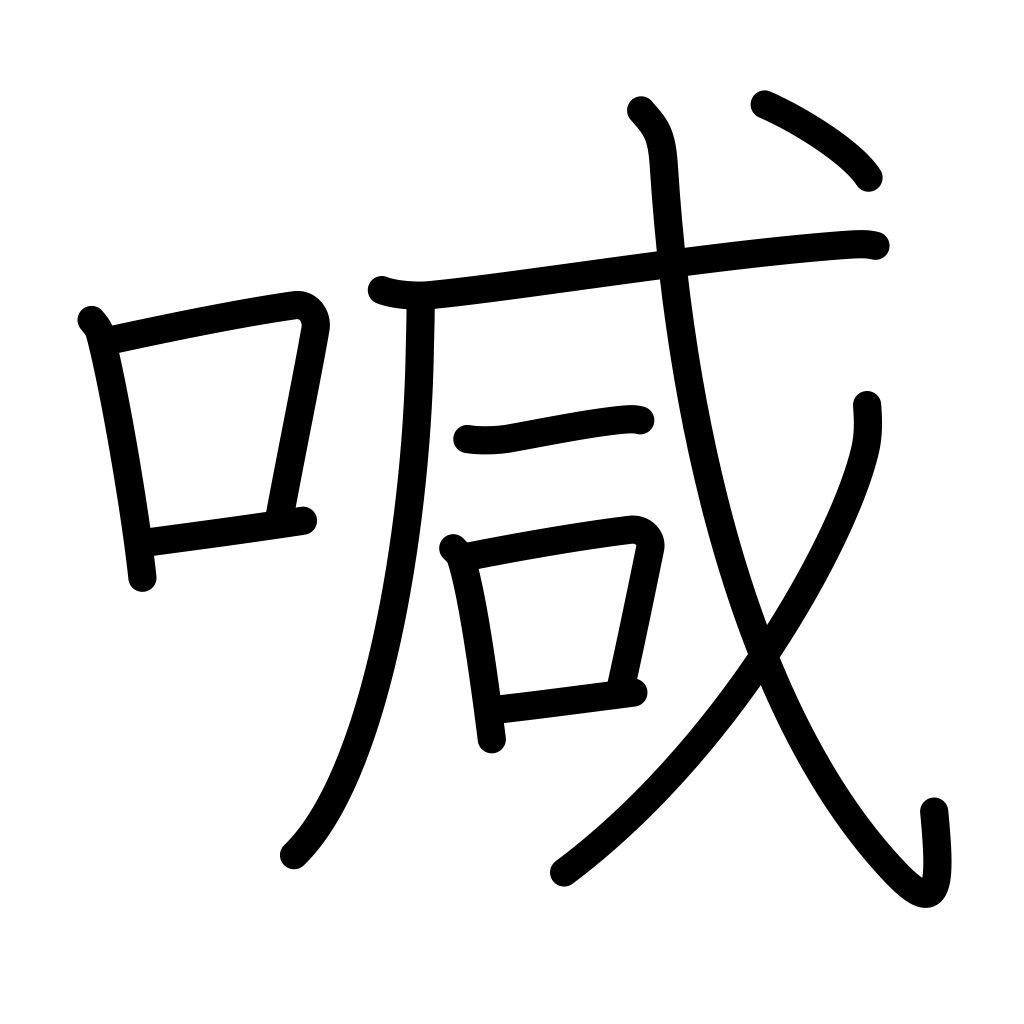
Meaning: cry, call